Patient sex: F
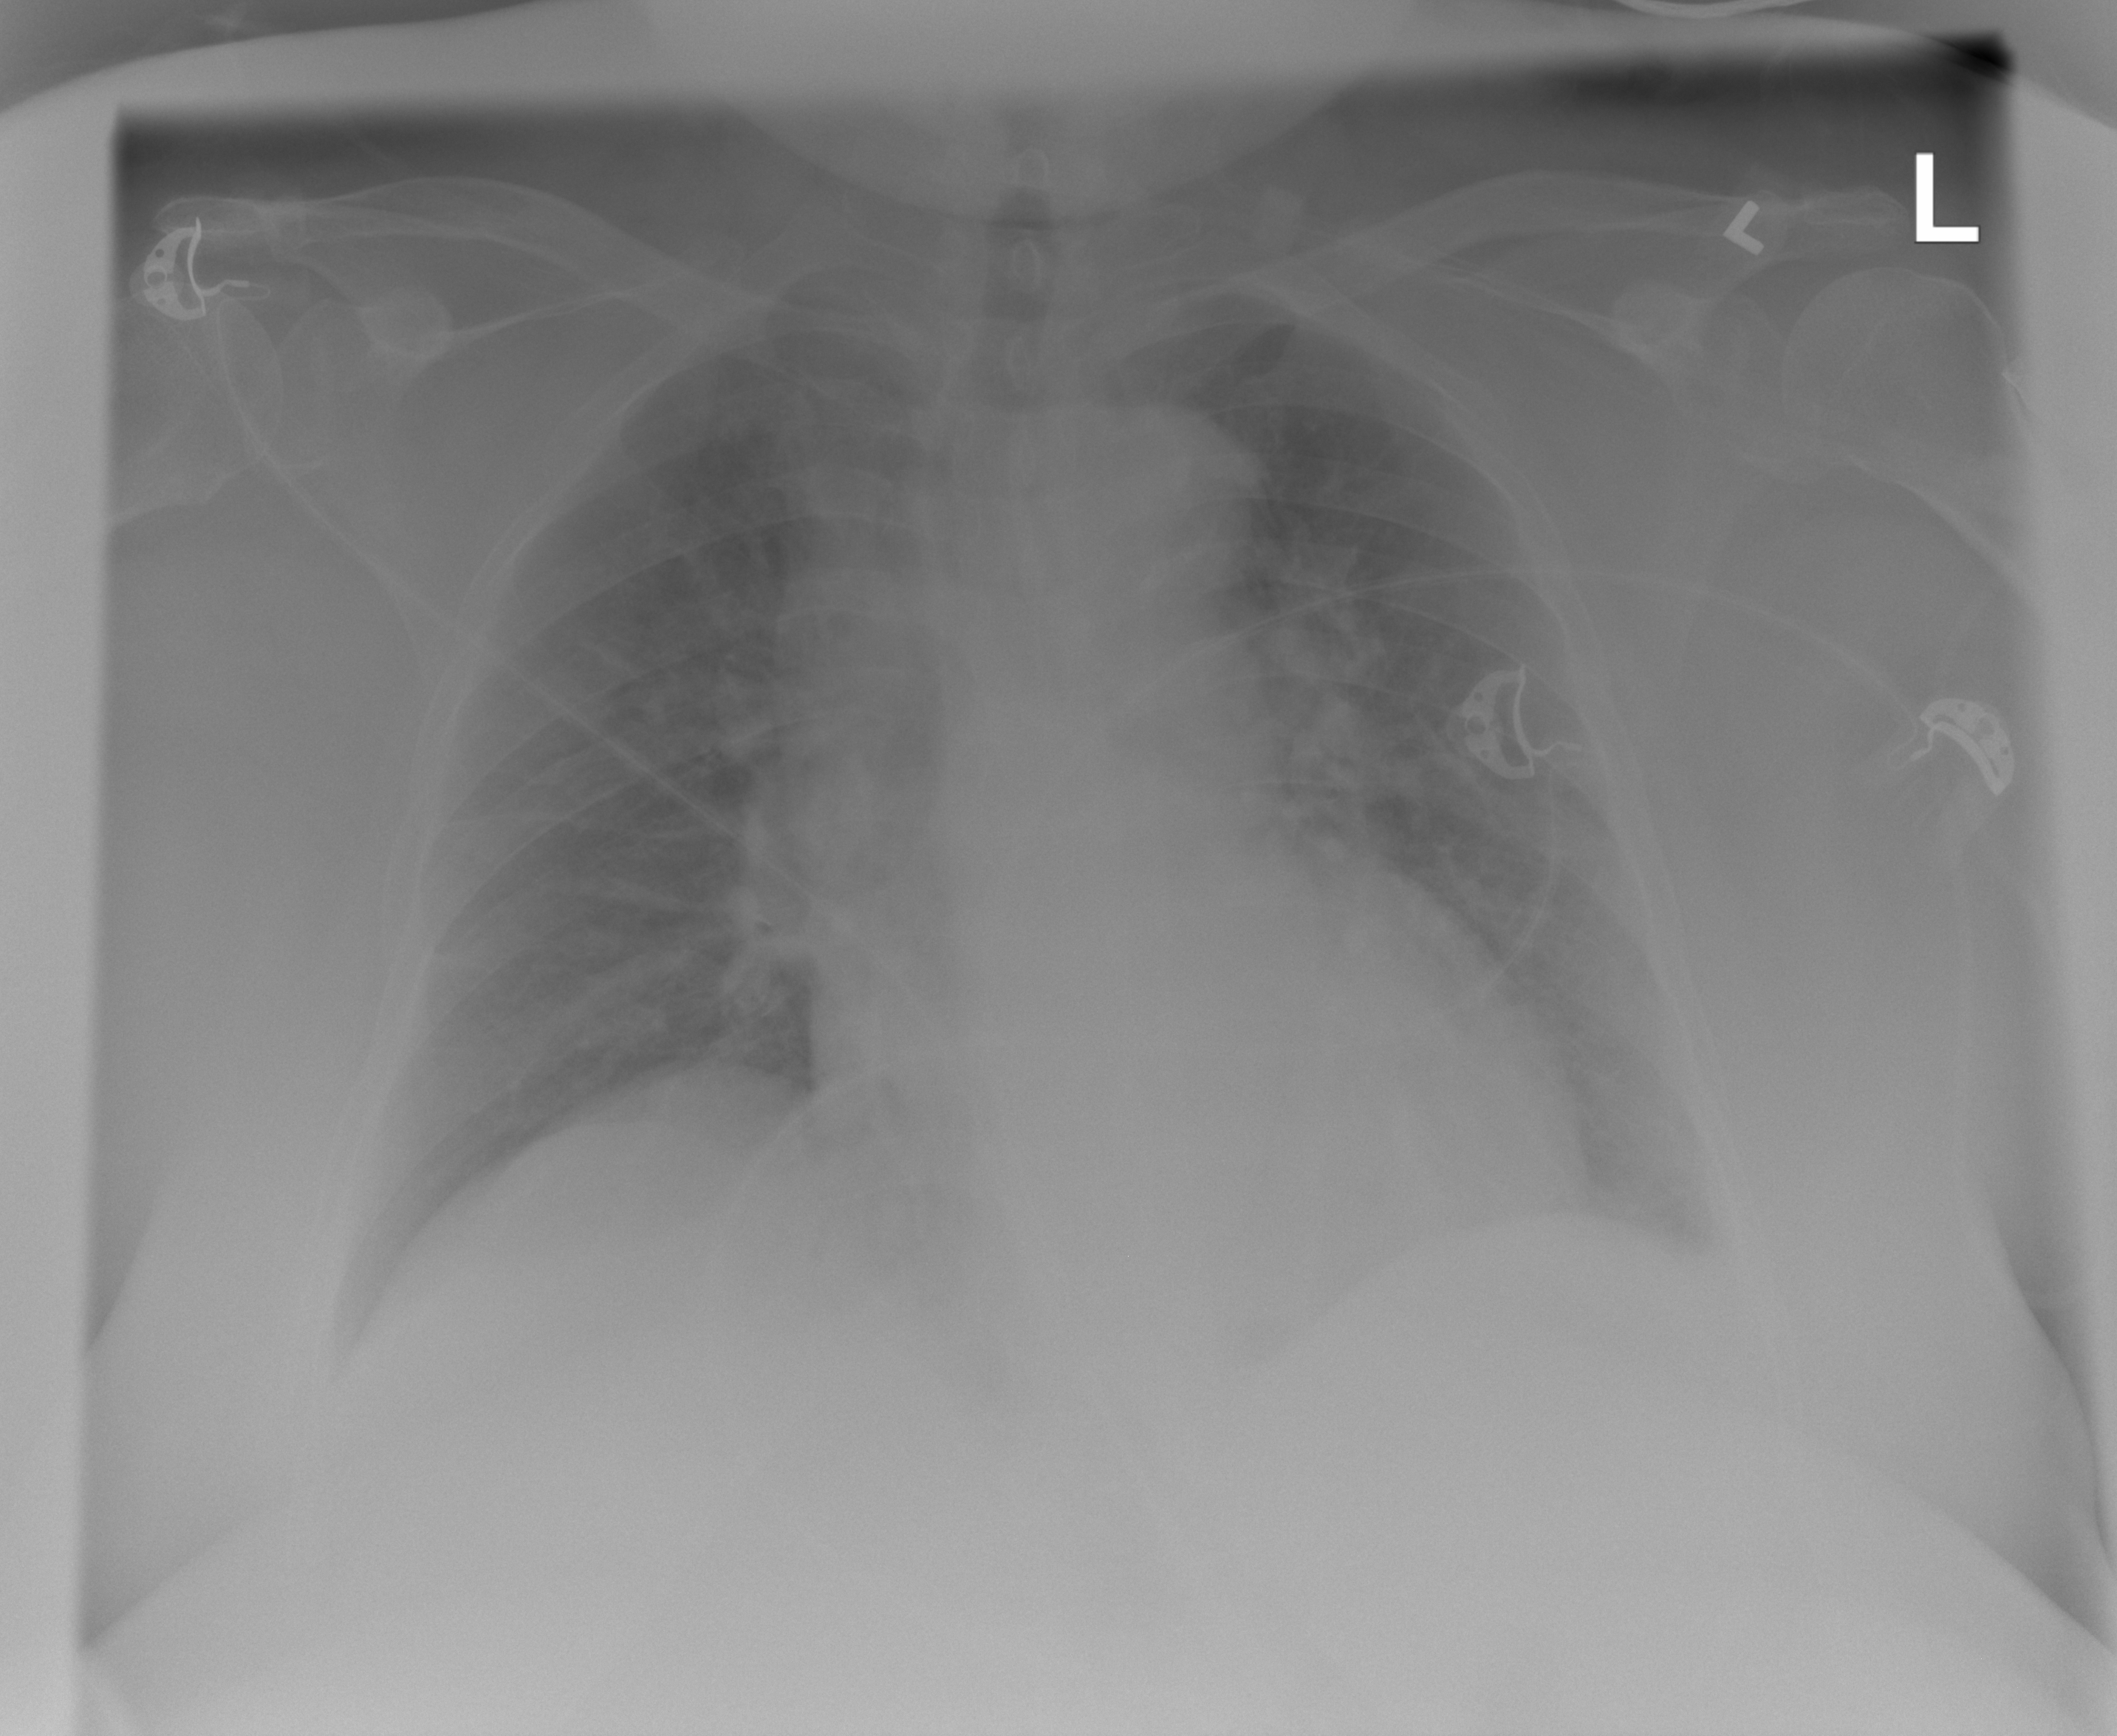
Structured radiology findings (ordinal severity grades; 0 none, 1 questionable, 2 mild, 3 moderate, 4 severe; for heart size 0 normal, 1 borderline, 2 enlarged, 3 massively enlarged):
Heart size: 2
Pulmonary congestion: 2
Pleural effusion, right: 1
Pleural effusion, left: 2
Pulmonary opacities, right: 0
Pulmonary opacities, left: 1
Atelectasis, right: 1
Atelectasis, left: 1